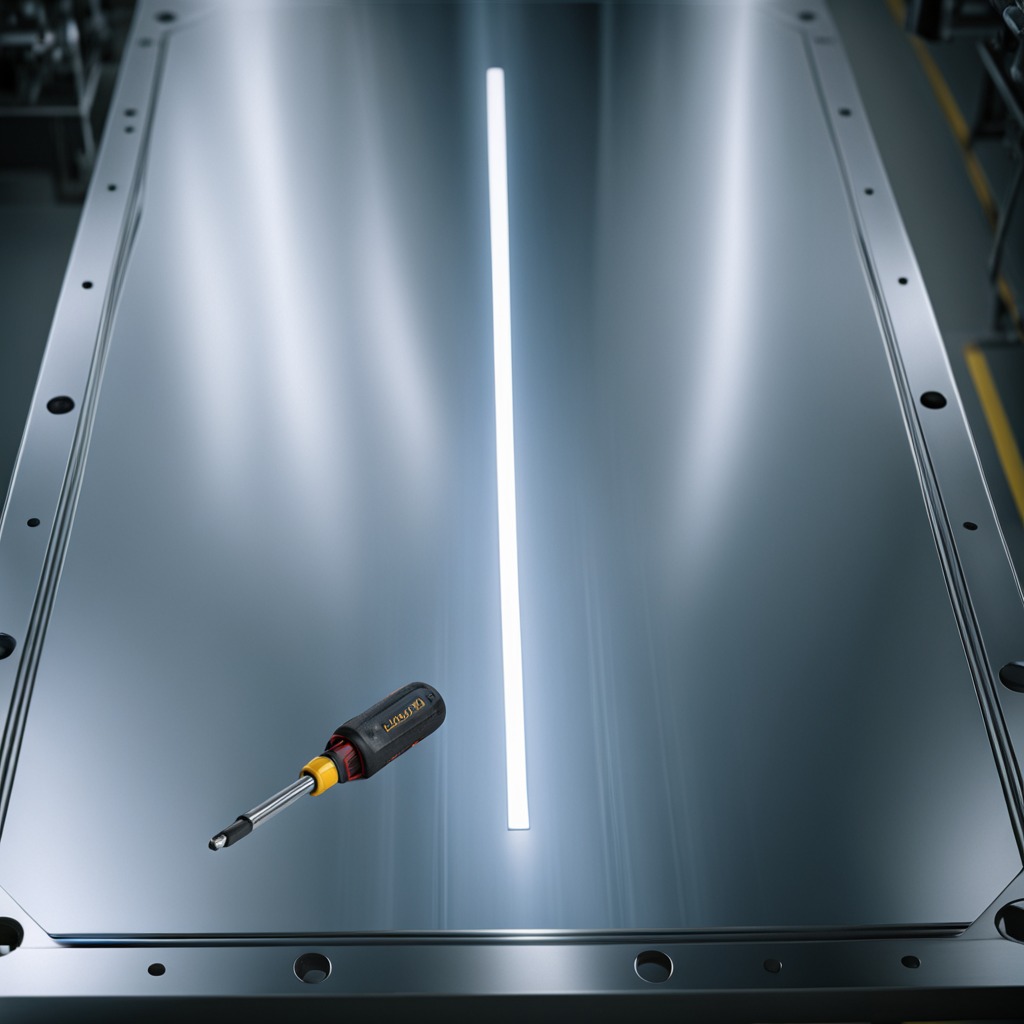
A screwdriver is lying on a metal table in a machine shop under fluorescent lights.